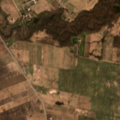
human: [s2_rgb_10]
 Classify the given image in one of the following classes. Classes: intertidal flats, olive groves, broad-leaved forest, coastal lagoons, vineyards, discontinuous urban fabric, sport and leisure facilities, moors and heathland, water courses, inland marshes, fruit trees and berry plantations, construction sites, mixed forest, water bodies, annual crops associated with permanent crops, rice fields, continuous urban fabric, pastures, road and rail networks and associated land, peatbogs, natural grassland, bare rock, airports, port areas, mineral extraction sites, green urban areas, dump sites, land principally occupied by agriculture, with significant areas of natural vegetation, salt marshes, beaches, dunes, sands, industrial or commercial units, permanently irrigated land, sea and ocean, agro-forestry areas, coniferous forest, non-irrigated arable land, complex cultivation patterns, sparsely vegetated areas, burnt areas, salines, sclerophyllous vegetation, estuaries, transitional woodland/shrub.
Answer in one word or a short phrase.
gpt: non-irrigated arable land, pastures, complex cultivation patterns, broad-leaved forest